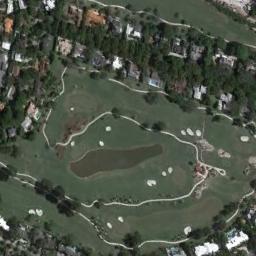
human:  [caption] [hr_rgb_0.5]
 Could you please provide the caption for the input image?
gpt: Many buildings are beside the golf course .

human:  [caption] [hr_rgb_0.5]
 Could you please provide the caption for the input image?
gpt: There are several bunkers and lakes and several paths on the large green lawn in the golf course with many trees and many neatly arranged buildings .

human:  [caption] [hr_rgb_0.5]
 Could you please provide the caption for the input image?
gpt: The golf course with a lake, Some fairways, Roads and sandpits is surrounded by the residential area .

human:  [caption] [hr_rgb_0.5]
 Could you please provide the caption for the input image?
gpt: There are three large bunkers and two paths .

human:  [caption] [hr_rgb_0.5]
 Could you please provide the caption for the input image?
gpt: There are many bunkers and a lake on the golf course with many buildings around .